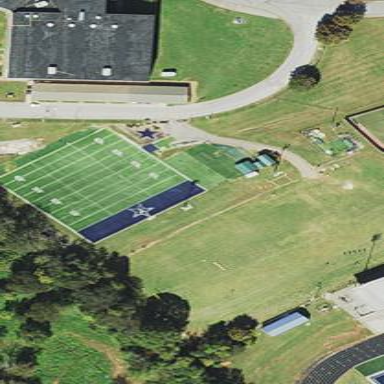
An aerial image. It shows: Farragut High School Practice Football Field.